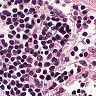
Metastatic tissue present: no